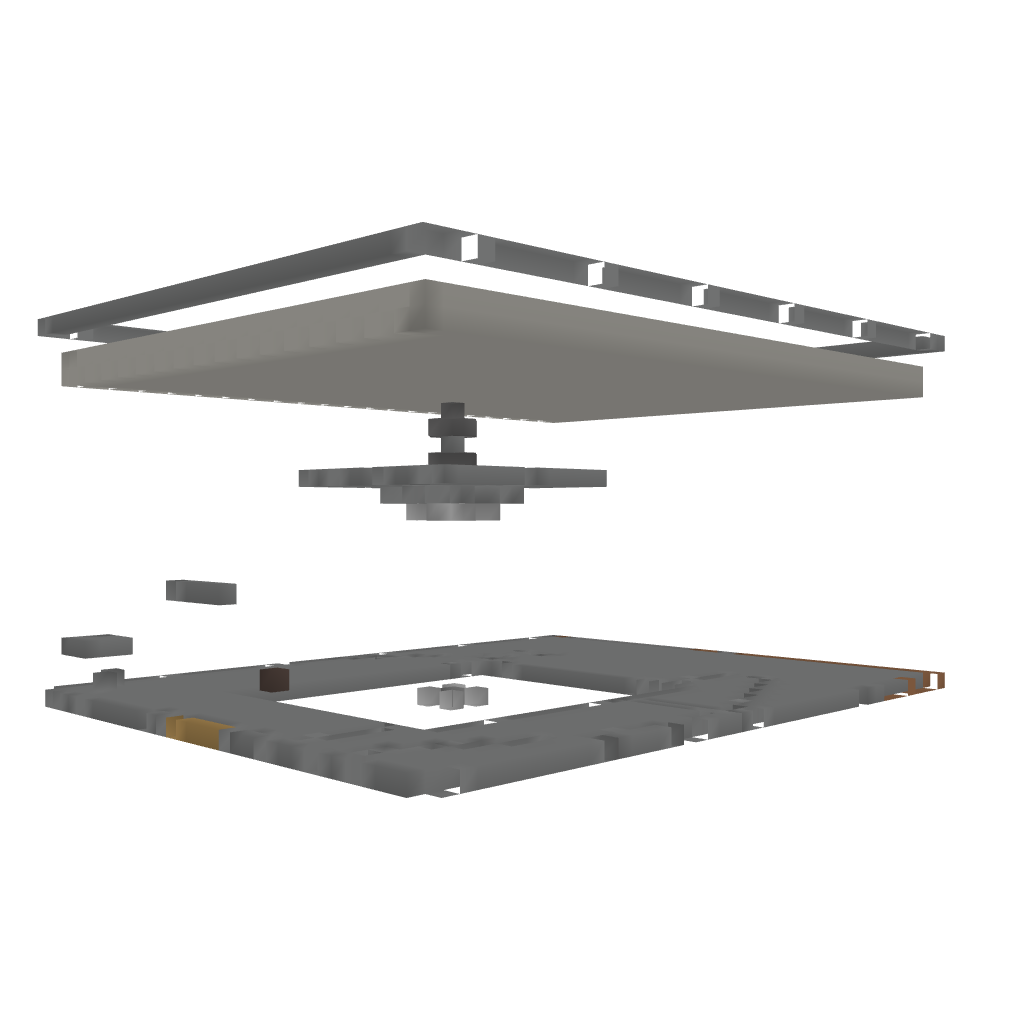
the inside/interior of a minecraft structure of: Basic PvP Arena